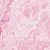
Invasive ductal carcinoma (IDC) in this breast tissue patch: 0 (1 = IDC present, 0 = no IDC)